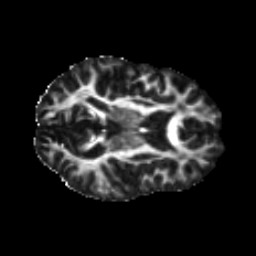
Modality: FA
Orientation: axial
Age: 25
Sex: female
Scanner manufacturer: ge
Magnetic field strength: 3 T
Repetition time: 7.8 s
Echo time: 0.0607 s